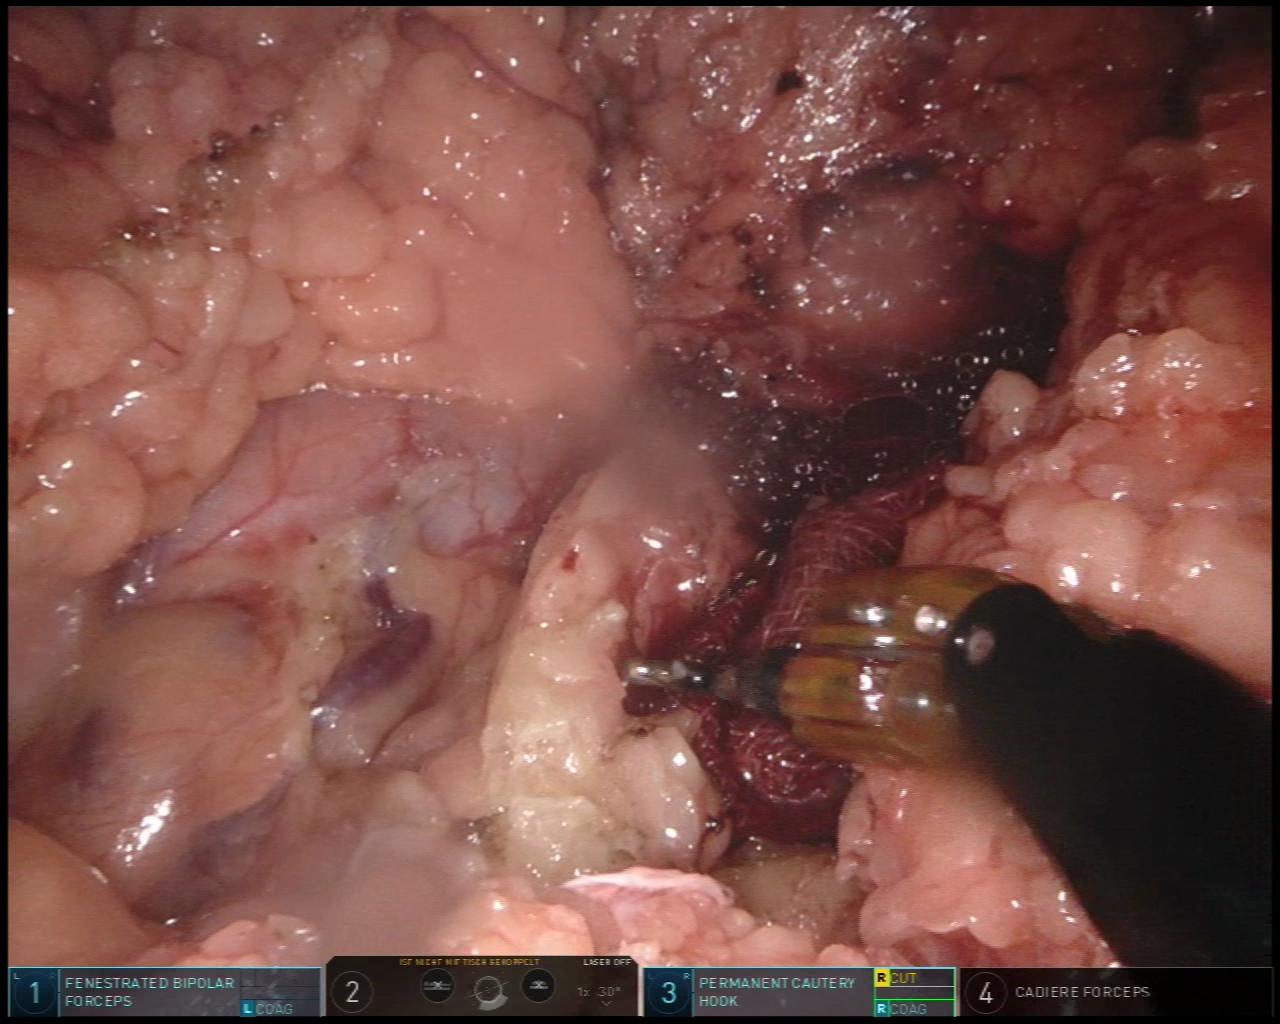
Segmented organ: stomach
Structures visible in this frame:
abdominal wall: no
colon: no
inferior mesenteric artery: no
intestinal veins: no
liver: no
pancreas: no
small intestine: no
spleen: no
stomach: yes
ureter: no
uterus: no
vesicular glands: no